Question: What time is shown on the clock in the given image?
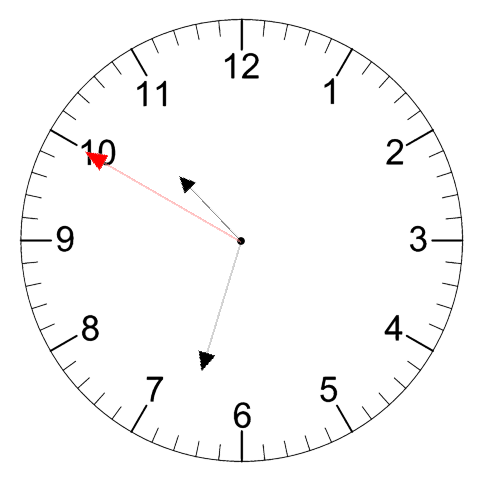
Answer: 10:32:50